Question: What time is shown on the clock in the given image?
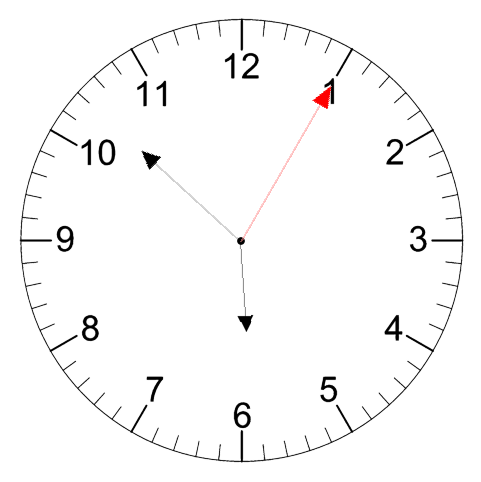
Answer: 05:52:05